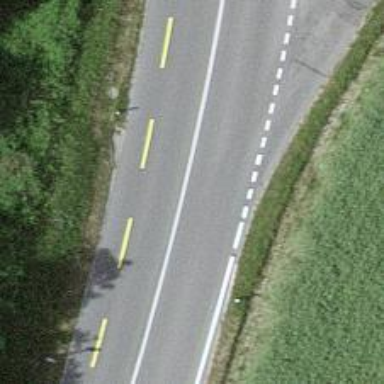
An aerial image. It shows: Asphalt road classified as primary highway.